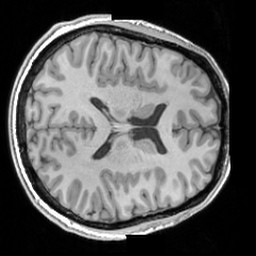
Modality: T1w
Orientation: axial
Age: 26
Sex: male
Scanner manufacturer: siemens
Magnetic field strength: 3 T
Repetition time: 1.63 s
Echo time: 0.00311 s